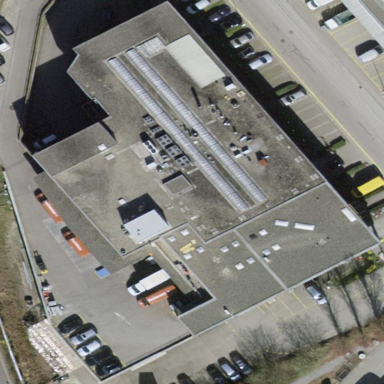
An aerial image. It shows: Bakery located inside building.